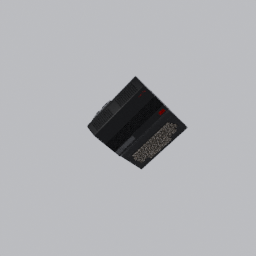
Label: electronics